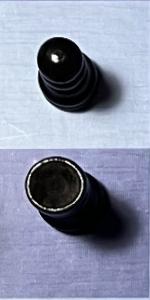
Label: Rook_Black